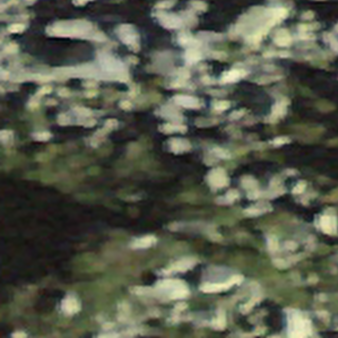
Label: bouldering_area